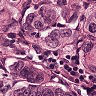
Metastatic tissue present: yes